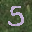
Label: 5